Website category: sports
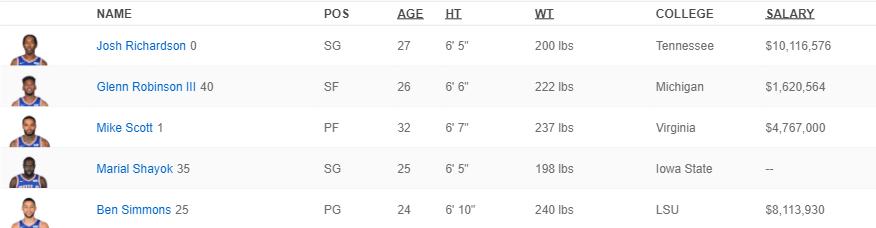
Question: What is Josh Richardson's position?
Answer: SG

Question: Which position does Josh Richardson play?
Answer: SG

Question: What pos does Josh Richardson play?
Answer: SG

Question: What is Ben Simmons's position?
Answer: PG

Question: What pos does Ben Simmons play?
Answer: PG

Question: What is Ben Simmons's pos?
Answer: PG

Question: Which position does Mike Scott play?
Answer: PF

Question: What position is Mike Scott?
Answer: PF

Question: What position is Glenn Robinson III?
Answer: SF

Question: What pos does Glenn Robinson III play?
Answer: SF

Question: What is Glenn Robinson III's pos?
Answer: SF

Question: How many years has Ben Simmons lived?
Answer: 24

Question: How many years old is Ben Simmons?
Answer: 24

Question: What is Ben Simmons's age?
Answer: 24

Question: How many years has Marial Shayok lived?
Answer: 25

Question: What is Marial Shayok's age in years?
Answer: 25

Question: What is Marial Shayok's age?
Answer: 25

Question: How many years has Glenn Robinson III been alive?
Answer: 26

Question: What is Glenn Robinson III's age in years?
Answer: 26

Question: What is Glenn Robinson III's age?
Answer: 26

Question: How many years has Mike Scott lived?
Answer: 32

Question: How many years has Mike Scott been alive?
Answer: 32

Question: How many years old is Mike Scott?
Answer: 32

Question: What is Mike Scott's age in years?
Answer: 32

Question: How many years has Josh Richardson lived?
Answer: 27

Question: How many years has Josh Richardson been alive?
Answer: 27

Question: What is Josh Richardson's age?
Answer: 27

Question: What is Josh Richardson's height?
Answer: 6' 5"

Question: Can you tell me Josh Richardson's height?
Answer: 6' 5"

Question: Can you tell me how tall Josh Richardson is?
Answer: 6' 5"

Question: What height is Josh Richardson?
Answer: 6' 5"

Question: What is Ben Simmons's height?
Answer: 6' 10"

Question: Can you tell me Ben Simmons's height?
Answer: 6' 10"

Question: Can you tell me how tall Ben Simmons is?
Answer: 6' 10"

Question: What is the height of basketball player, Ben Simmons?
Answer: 6' 10"

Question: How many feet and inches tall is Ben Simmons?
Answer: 6' 10"

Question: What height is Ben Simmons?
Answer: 6' 10"

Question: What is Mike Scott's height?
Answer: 6' 7"

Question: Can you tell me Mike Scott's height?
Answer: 6' 7"

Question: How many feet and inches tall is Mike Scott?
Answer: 6' 7"

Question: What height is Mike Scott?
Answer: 6' 7"

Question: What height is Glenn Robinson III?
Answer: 6' 6"

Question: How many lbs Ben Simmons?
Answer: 240 lbs

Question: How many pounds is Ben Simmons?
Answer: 240 lbs

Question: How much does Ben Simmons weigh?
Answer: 240 lbs

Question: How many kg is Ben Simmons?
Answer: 240 lbs

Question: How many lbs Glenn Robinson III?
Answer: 222 lbs

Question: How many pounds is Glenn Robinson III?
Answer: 222 lbs

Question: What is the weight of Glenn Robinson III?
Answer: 222 lbs

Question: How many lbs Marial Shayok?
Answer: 198 lbs

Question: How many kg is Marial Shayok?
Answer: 198 lbs

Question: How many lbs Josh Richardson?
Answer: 200 lbs

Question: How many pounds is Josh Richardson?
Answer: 200 lbs

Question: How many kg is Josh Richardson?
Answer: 200 lbs

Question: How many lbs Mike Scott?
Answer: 237 lbs

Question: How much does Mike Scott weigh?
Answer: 237 lbs

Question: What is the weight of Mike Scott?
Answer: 237 lbs

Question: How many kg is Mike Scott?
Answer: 237 lbs

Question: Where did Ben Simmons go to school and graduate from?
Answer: LSU

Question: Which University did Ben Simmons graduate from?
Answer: LSU

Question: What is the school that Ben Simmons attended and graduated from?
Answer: LSU

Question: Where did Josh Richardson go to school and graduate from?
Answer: Tennessee

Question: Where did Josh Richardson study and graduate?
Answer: Tennessee

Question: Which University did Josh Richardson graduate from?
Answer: Tennessee